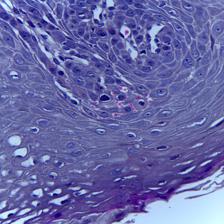
Diagnosis: Normal